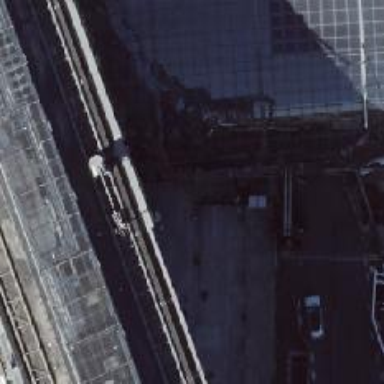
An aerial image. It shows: Tunnel with electrified bottom rail.